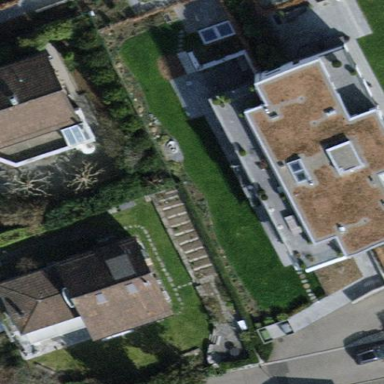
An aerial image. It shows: The building has flat roof that is oriented across.